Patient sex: M
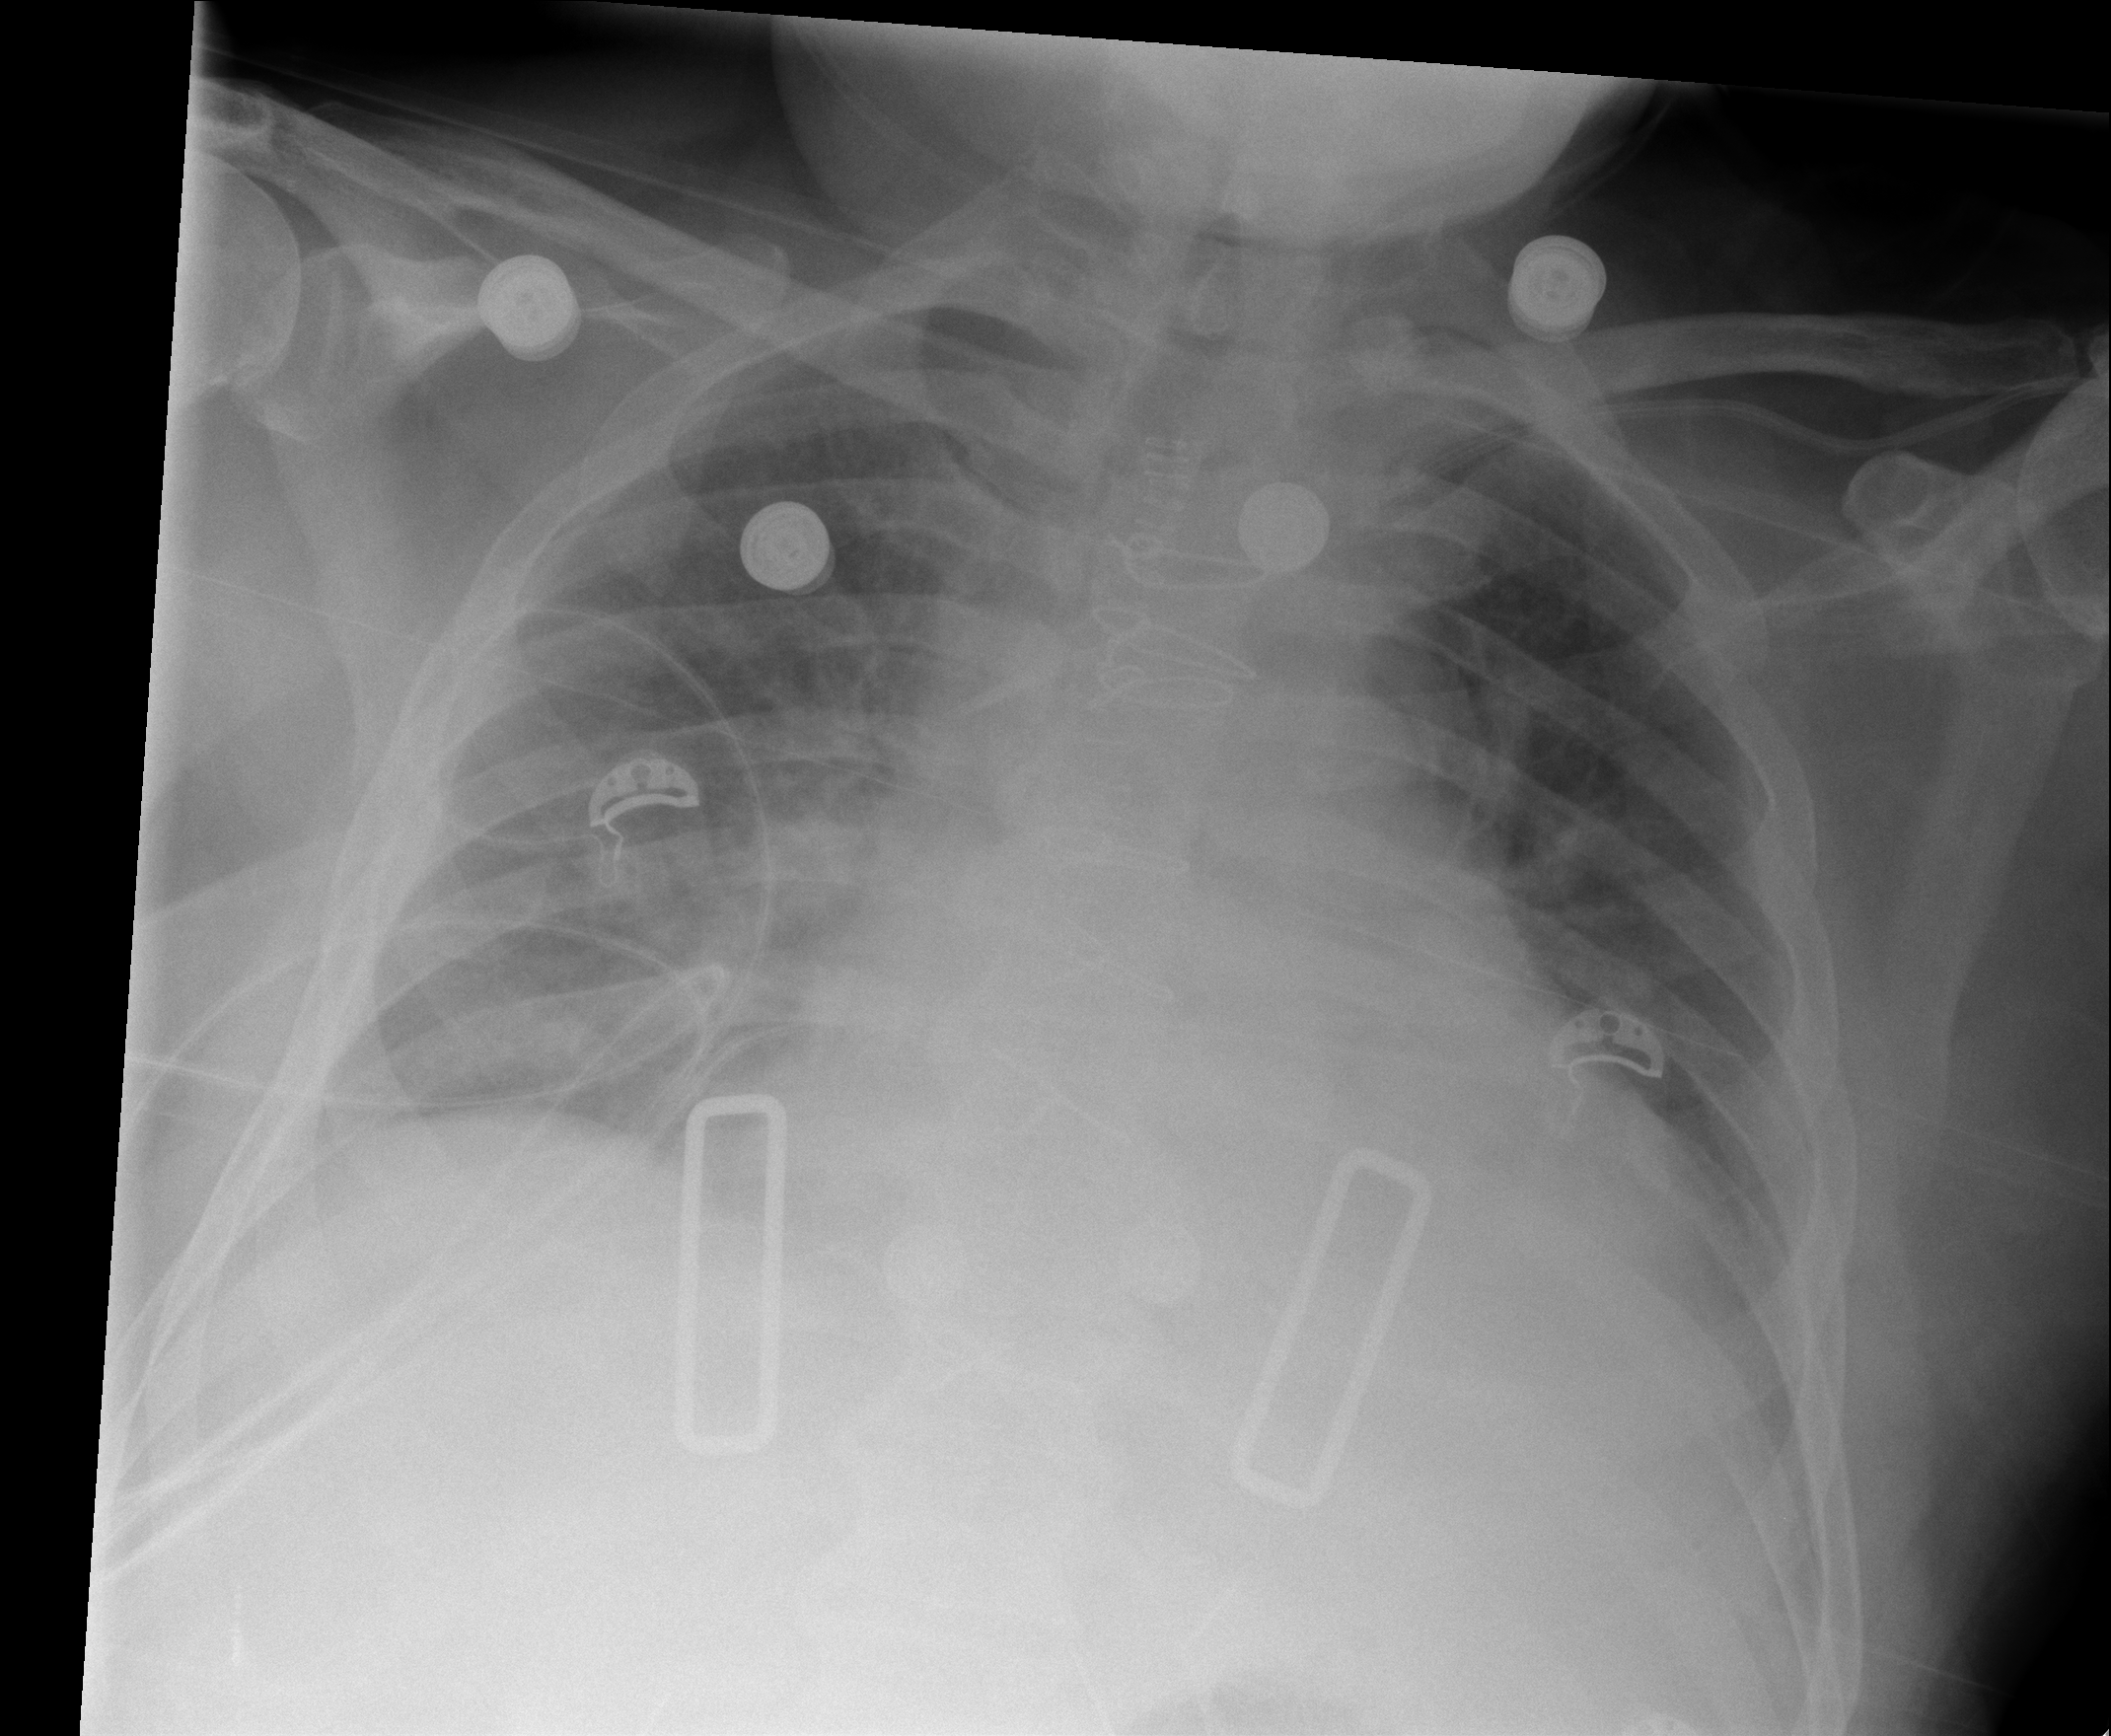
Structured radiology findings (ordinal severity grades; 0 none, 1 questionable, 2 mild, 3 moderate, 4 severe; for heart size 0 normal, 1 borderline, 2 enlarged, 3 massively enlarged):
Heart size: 2
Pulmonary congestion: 2
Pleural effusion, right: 2
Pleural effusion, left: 2
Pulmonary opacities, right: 3
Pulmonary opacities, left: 0
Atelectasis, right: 2
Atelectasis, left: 2